Question: I am trying to create spannable textview and showing it in EditText. So user can type something in EditText and if user pressed enter button of keyboard then i am converting this text in to spannable textview after this user can start typing again and press enter button of keyboard then again second spannable textview will create ans will show it in edittext but.
when i create two spannable textview then this two textview slightly overlapping on each other. And i want to set margin between this two textview.
I also tried to set margin between textview using <URL> but not success.
Here is image which showing textview overlapping on each other in EditText.

of is hidden below
Here is my code.
'''
txtDishTags.setOnEditorActionListener(new OnEditorActionListener() {
@Override
public boolean onEditorAction(TextView v, int actionId,
KeyEvent event) {
if (actionId == EditorInfo.IME_ACTION_SEARCH
|| actionId == EditorInfo.IME_ACTION_NEXT
|| actionId == EditorInfo.IME_ACTION_DONE
|| actionId == EditorInfo.IME_ACTION_GO) {
txtDishTags.dismissDropDown();
if(txtDishTags.getText().toString().trim().length()>=1){
isEntered = true;
String[] separated = tags.split(",");
tags = separated[separated.length-1];
if(tags.trim().length()>=1){
TextView tv = createContactTextView(tags);
BitmapDrawable bd = (BitmapDrawable) convertViewToDrawable(tv);
bd.setBounds(-20, 0, bd.getIntrinsicWidth(),
bd.getIntrinsicHeight());
sb.append(tags + ",");
sb1 = new SpannableStringBuilder();
sb1.append(tags + ",");
sb.setSpan(new ImageSpan(bd),
sb.length() - tags.length(), sb.length(),
Spannable.SPAN_EXCLUSIVE_EXCLUSIVE);
sb.setSpan(clickSpan, sb.length() - tags.length(),
sb.length(), Spannable.SPAN_EXCLUSIVE_EXCLUSIVE);
txtDishTags.setText("");
txtDishTags.setText(sb);
int length = sb.length();
txtDishTags.setSelection(length, length);
}
}
}
return false;
}
});
public TextView createContactTextView(String text) {
//llp = new LinearLayout.LayoutParams(LayoutParams.WRAP_CONTENT, 44);
//llp.setMargins(5, 0, 20, 0);
TextView tv = new TextView(this);
tv.setText(text);
tv.setTextSize(30);
Typeface faceBook = Typeface.createFromAsset(getAssets(),
"fonts/eau_sans_book.otf");
tv.setTypeface(faceBook);
tv.setTextColor(getResources().getColor(R.color.backgroundcolor));
tv.setBackgroundResource(R.color.textviewbubble);
//tv.setLayoutParams(llp);
Resources r = getResources();
int px = (int) TypedValue.applyDimension(TypedValue.COMPLEX_UNIT_DIP,
44, r.getDisplayMetrics());
tv.setHeight(px);
return tv;
}
public static Object convertViewToDrawable(View view) {
int spec = MeasureSpec.makeMeasureSpec(0, MeasureSpec.UNSPECIFIED);
view.measure(spec, spec);
view.layout(0, 0, view.getMeasuredWidth(), view.getMeasuredHeight());
Bitmap b = Bitmap.createBitmap(view.getMeasuredWidth(),
view.getMeasuredHeight(), Bitmap.Config.ARGB_8888);
Canvas c = new Canvas(b);
c.translate(-view.getScrollX(), -view.getScrollY());
view.draw(c);
view.setDrawingCacheEnabled(true);
Bitmap cacheBmp = view.getDrawingCache();
Bitmap viewBmp = cacheBmp.copy(Bitmap.Config.ARGB_8888, true);
view.destroyDrawingCache();
return new BitmapDrawable(viewBmp);
}
'''
I tried to set margin between textview using following code
'''
llp = new LinearLayout.LayoutParams(LayoutParams.WRAP_CONTENT, 44);
llp.setMargins(5, 0, 20, 0);
tv.setLayoutParams(llp);
'''
I also set LeftPadding for Textview but seems first textview not getting it.Even i set height to textview but seems textview not getting layout parameter at all. Like
'''
int px = (int) TypedValue.applyDimension(TypedValue.COMPLEX_UNIT_DIP,
44, r.getDisplayMetrics());
tv.setHeight(px);
'''
Please give reference or hint.
Thanks in advance
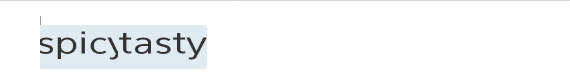
Answer: There are a few problems that I have identified. You need to make the specified changes and everything should work.
'setBounds'
In the following line, update the 'setBounds' parameters from '-20' to '0' as follows:
'''
BitmapDrawable bd = (BitmapDrawable) convertViewToDrawable(tv);
bd.setBounds(0, 0, bd.getIntrinsicWidth(), bd.getIntrinsicHeight());
'''
This is important because you are setting the wrong bounds, which causes tags to overlap.
'sb.setSpan'
If you followed step 1, and you run the code, you will realize that when you attempt to replace text with 'ImageSpan', you are passing the wrong values (you are not taking into account the '","'(comma) character in the end). Update the following line to include '-1':
'''
sb.setSpan(new ImageSpan(bd), sb.length() - tags.length() - 1, sb.length() - 1,
Spannable.SPAN_EXCLUSIVE_EXCLUSIVE);
'''
Now you output will appear correct and with comma in the middle.

To answer your original question, how to add spacing, I would recommend that you modify your code to include '", "' between different spans. You can also modify it to use just '" "' space. Define a 'contentBetweenTags' variable and set it to your desired value. Here is how you can do that:
'''
String contentBetweenTags = ", ";
sb.append(tags + contentBetweenTags);
sb1 = new SpannableStringBuilder();
sb1.append(tags + contentBetweenTags);
sb.setSpan(new ImageSpan(bd),
sb.length() - tags.length() - contentBetweenTags.length(),
sb.length() - contentBetweenTags.length(),
Spannable.SPAN_EXCLUSIVE_EXCLUSIVE);
'''
Just in case you are not happy with the "margin/spacing" between two tags, you could use one of the many <URL> available. They have different widths and you could use any one of them based on your desire / liking.
Here is the final code and sample screenshot using unicode ' ':

'''
BitmapDrawable bd = (BitmapDrawable) convertViewToDrawable(tv);
bd.setBounds(0, 0, bd.getIntrinsicWidth(), bd.getIntrinsicHeight());
String contentBetweenTags = ", ";
sb.append(tags + contentBetweenTags);
sb1 = new SpannableStringBuilder();
sb1.append(tags + contentBetweenTags);
sb.setSpan(new ImageSpan(bd),
sb.length() - tags.length() - contentBetweenTags.length(),
sb.length() - contentBetweenTags.length(),
Spannable.SPAN_EXCLUSIVE_EXCLUSIVE);
'''